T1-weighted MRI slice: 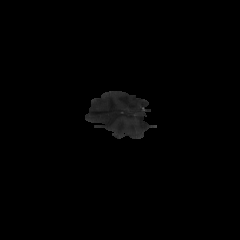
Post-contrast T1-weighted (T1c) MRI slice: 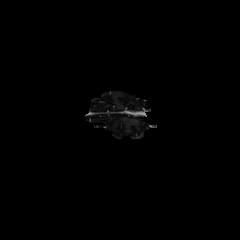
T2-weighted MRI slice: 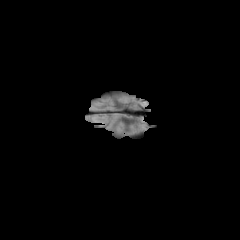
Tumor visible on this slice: no